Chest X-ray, AP view. Patient: 39 years old, sex F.
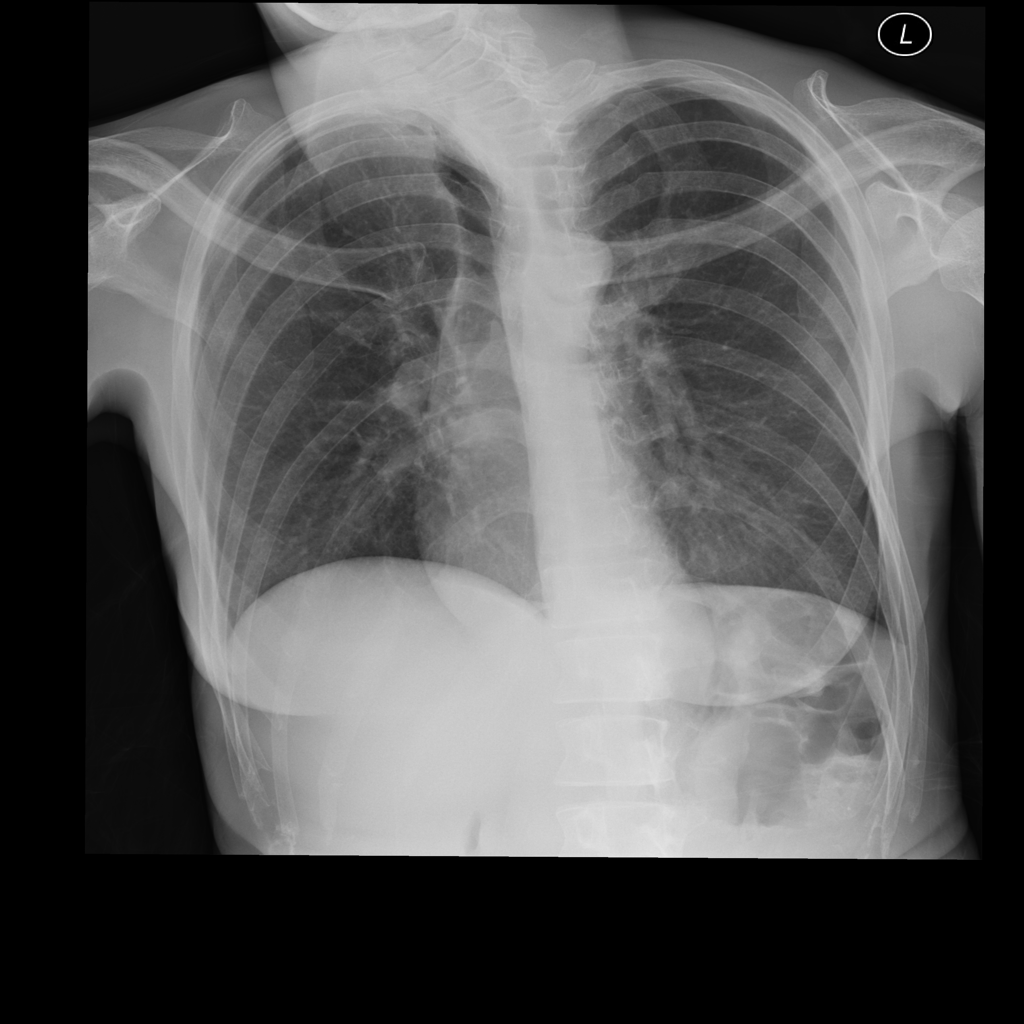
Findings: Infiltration